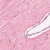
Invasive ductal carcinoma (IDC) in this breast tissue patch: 0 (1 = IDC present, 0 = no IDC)